Question: i am new to iOS programming and i am wondering if it is possible to put 4 bar buttons into the 'UINavigationBar'? I have tried a few methods that i have found on stack overflow but the 'buttons' positions are not equal.
Here is a sample screenshot
.
The method that i used to code my navigation bar is:
'''
UIToolBar *tools = [[UIToolBar alloc] initWithFrame:CGRectMake(0, 0, 100, 50)];
UIImage *backImage = [UIImage imagedName:@"backIcon.png"];
UIImage *shareImage = [UIImage imagedName:@"shareIcon.png"];
UIButton *backButton = [UIButton buttonWithType:UIButtonTypeCustom];
[backButton setImage:backImage forState:UIControlStateNormal];
// create the button and assign the image to the leftsidebutton
UIButton *backButton = [UIButton buttonWithType:UIButtonTypeCustom];
[backButton setImage:backImage forState:UIControlStateNormal];
backButton.frame = CGRectMake(0, 0, backImage.size.width, backImage.size.height);
[backButton addTarget:self.navigationController action:@selector(popViewControllerAnimated:) forControlEvents:UIControlEventTouchUpInside];
UIButton *shareButton = [UIButton buttonWithType:UIButtonTypeCustom];
[shareButton setImage:shareImage forState:UIControlStateNormal];
shareButton.frame = CGRectMake(0, 0, shareImage.size.width, shareImage.size.height);
//create space between the buttons
UIBarButtonItem *bi = [[UIBarButtonItem alloc] initWithBarButtonSystemItem:UIBarButtonSystemItemFixedSpace target:nil action:NULL];
UIBarButtonItem *customBarButton = [[UIBarButtonItem alloc] initWithCustomView:backButton];
UIBarButtonItem *shareBarButton = [[UIBarButtonItem alloc] initWithCustomView:shareButton];
self.navigationItem.hidesBackButton = YES;
NSArray *leftActionButtonItems = @[customBarButton, bi, shareBarButton];
[tools setItems:leftActionButtonItems animated:NO];
self.navigationItem.leftBarButtonItem = [[UIBarButtonItem alloc] initWithCustomView:tools];
'''
I did the same for 'rightBarButtonItem' but it is not working so well.
Any help will be greatly appreciated! Thanks!
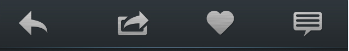
Answer: Try this one :
:
it display Proper check it :

take .h file :
'''
UIToolbar *toolBar_T;
UIBarButtonItem *item1,*item2,*item3,*item4;
'''
take .m file :
'''
toolBar_T=[[UIToolbar alloc] init];
toolBar_T.frame=CGRectMake(0,5,168, 44);
[self.view addSubview:toolBar_T];
UIButton *button0 = [UIButton buttonWithType:UIButtonTypeCustom];
[button0 setImage:[UIImage imageNamed:@"1.png"] forState:UIControlStateNormal];
[button0 addTarget:self action:@selector(button0:) forControlEvents:UIControlEventTouchUpInside];
button0.frame = CGRectMake(0, 7, 35,29);
item1 = [[UIBarButtonItem alloc] initWithCustomView:button0];
UIButton *button1 = [UIButton buttonWithType:UIButtonTypeCustom];
[button1 setImage:[UIImage imageNamed:@"2.png"] forState:UIControlStateNormal];
[button1 addTarget:self action:@selector(button1:) forControlEvents:UIControlEventTouchUpInside];
button1.frame = CGRectMake(0, 7, 35,29));
item2 = [[UIBarButtonItem alloc] initWithCustomView:button1];
UIButton *button2 = [UIButton buttonWithType:UIButtonTypeCustom];
[button2 setImage:[UIImage imageNamed:@"3.png"] forState:UIControlStateNormal];
[button2 addTarget:self action:@selector(button2:) forControlEvents:UIControlEventTouchUpInside];
button2.frame = CGRectMake(0, 7, 35,29);
item3 = [[UIBarButtonItem alloc] initWithCustomView:button2];
UIButton *button3 = [UIButton buttonWithType:UIButtonTypeCustom];
[button3 setImage:[UIImage imageNamed:@"4.png"] forState:UIControlStateNormal];
[button3 addTarget:self action:@selector(button3:) forControlEvents:UIControlEventTouchUpInside];
button3.frame = CGRectMake(0, 7, 35,29);
item4 = [[UIBarButtonItem alloc] initWithCustomView:butto3];
NSArray *buttons = [NSArray arrayWithObjects: item1, item2,item3, nil];
[toolBar_T setItems: buttons animated:NO];
toolBar_T.barStyle=-1;// For Clear backgroud
self.navigationItem.rightBarButtonItem = [[UIBarButtonItem alloc] initWithCustomView:toolBar_T];
'''
Hope it will help.
Happy coding...